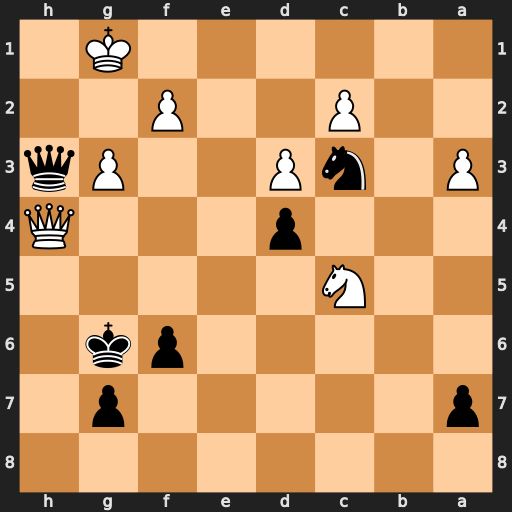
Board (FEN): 8/p5p1/5pk1/2N5/3p3Q/P1nP2Pq/2P2P2/6K1
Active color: b
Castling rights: -
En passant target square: -
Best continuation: Ne2#